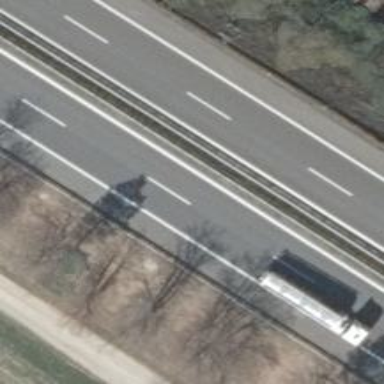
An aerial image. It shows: Asphalt motorway.